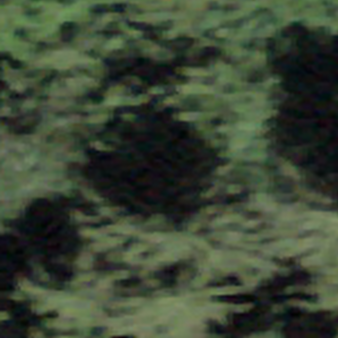
Label: other